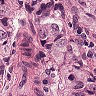
Metastatic tissue present: yes